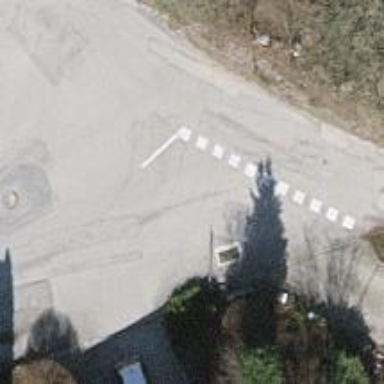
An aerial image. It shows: Road with "give way" sign.